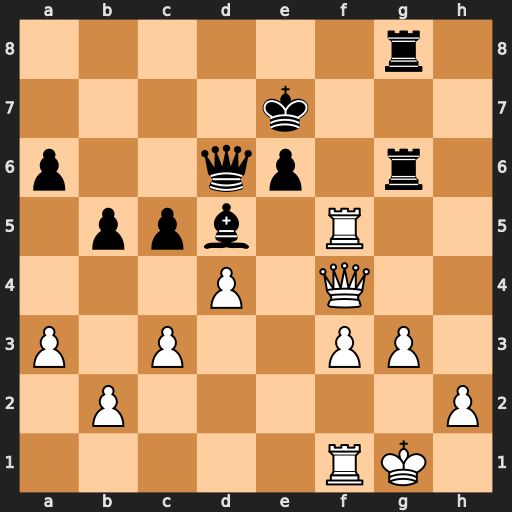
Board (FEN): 6r1/4k3/p2qp1r1/1ppb1R2/3P1Q2/P1P2PP1/1P5P/5RK1
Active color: w
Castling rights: -
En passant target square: -
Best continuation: Rf7+ Ke8 Qxd6